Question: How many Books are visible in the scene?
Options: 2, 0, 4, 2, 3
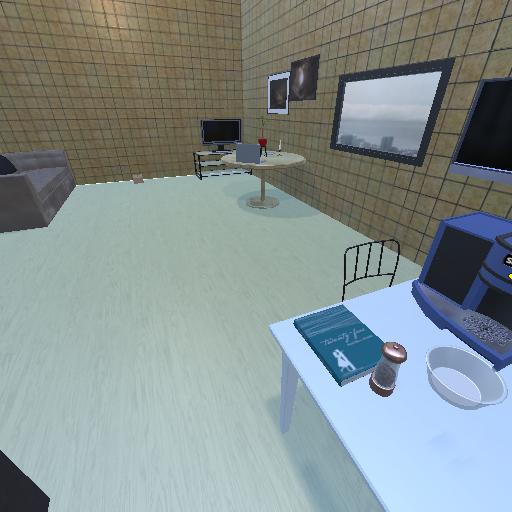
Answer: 2